Interaction volume radius: 10 \u00c5
Interaction volume height: 15 \u00c5
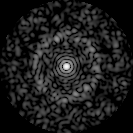
Disorder parameter: 0.8482